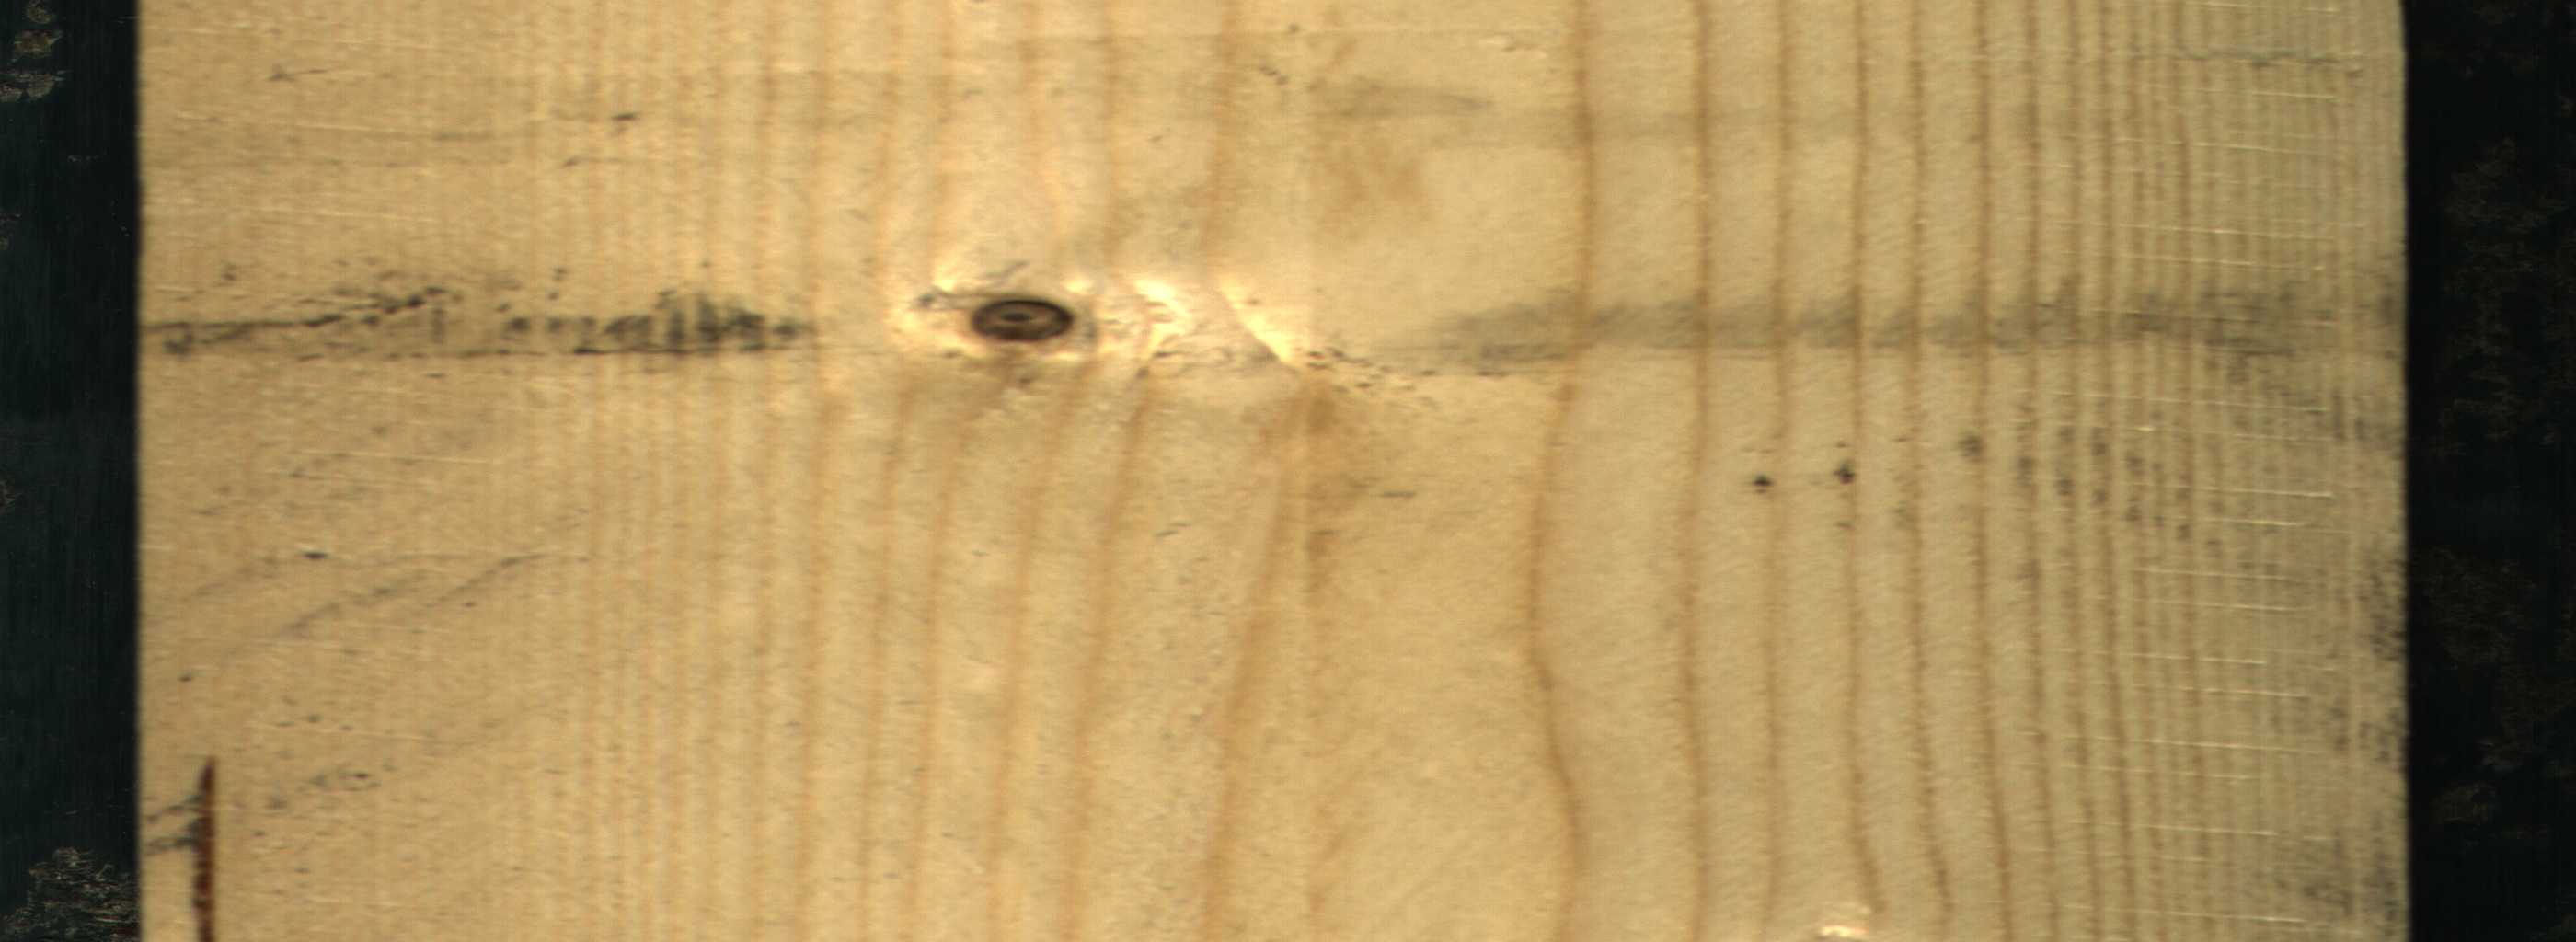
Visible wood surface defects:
resin
Dead_Knot